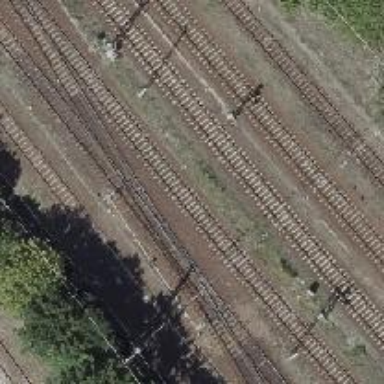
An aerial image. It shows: Railway signal.